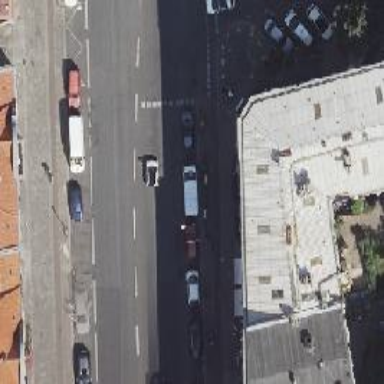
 there are lane markings at the junction."